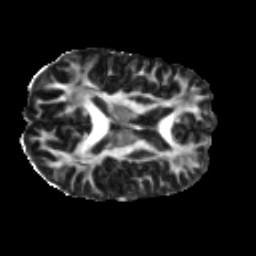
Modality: FA
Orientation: axial
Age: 40
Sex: male
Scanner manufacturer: ge
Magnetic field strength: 3 T
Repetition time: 7.8 s
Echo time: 0.0607 s